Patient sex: M
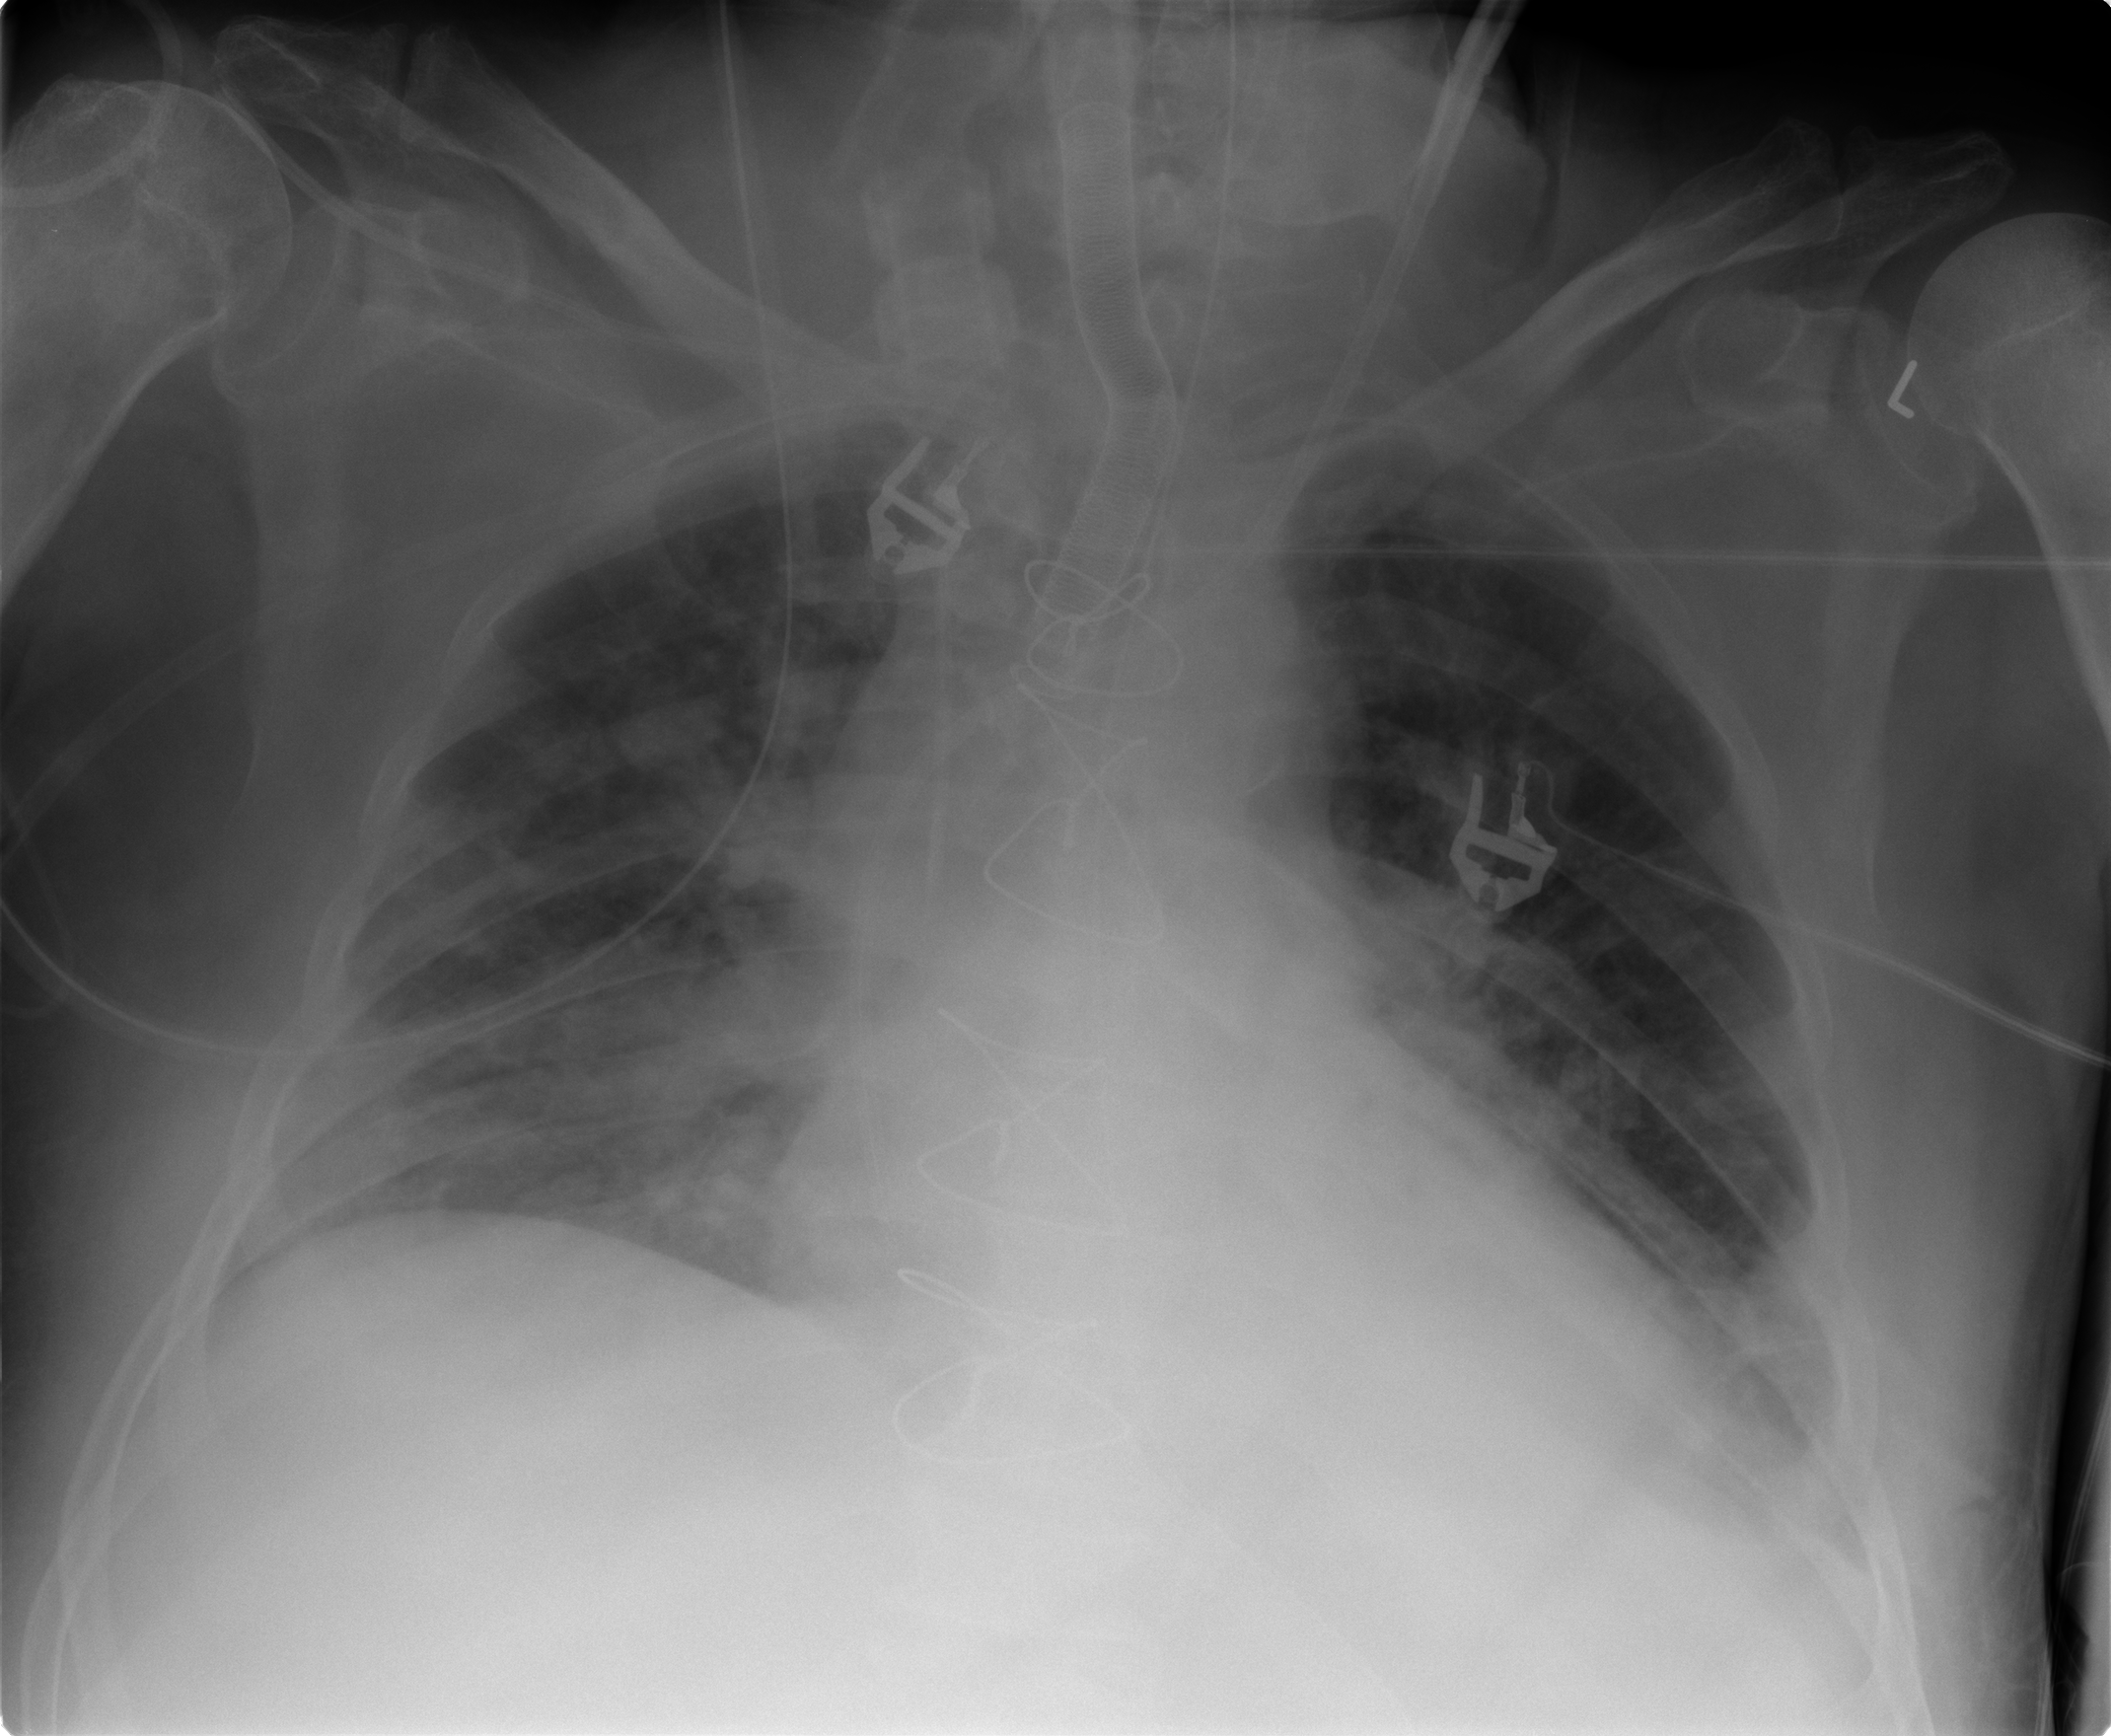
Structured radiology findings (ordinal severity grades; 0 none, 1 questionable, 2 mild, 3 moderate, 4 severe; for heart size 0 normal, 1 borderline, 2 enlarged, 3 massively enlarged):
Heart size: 2
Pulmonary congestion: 2
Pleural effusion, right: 0
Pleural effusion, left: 2
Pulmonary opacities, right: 3
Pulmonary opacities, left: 2
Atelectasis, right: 2
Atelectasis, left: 2